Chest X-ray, PA view. Patient: 61 years old, sex F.
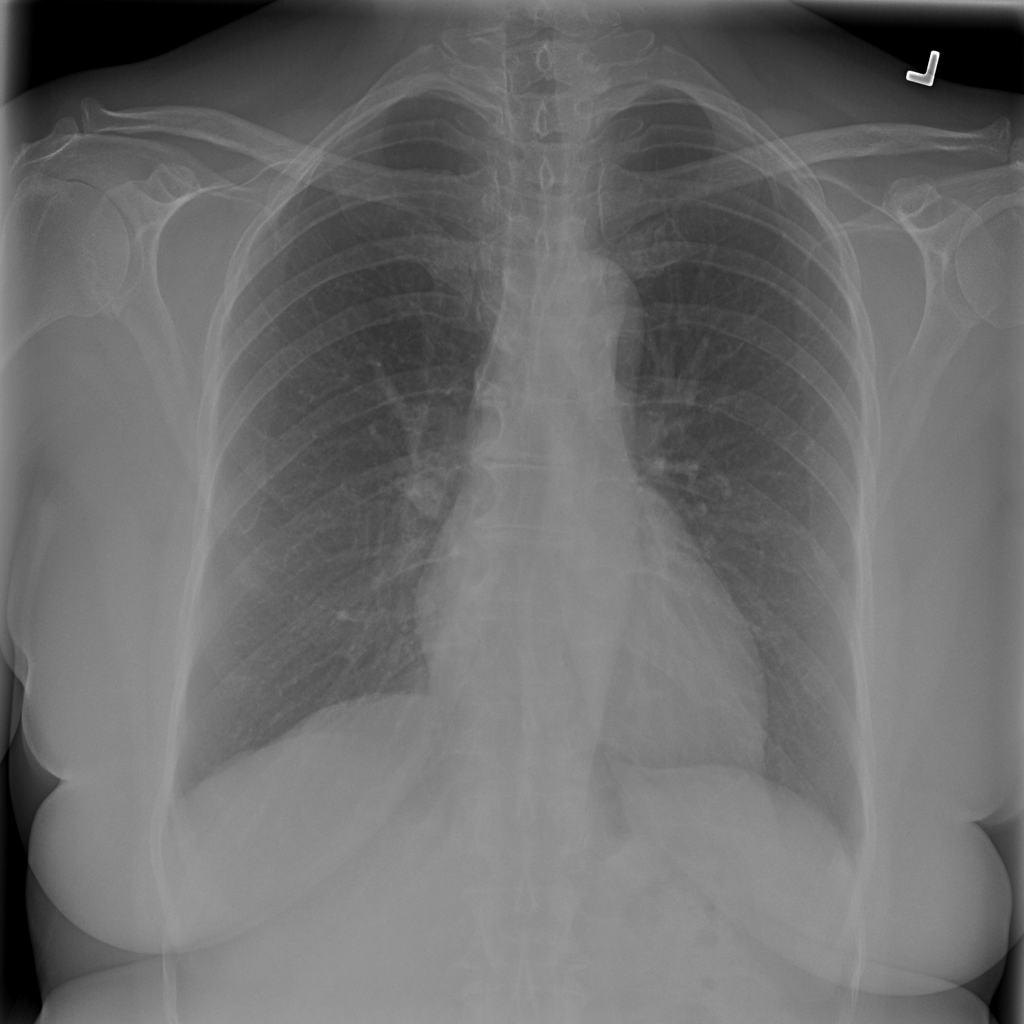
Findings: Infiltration